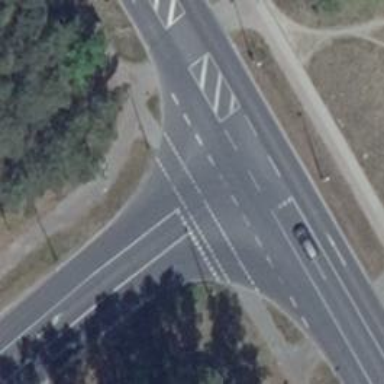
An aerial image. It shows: Tertiary road with asphalt surface.